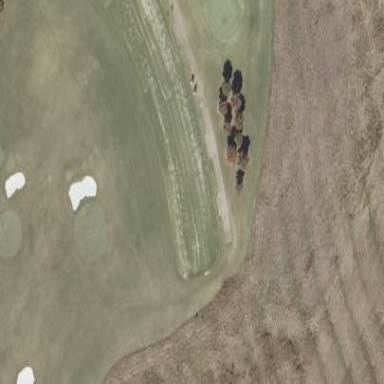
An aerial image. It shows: Driving range for golf on grass.